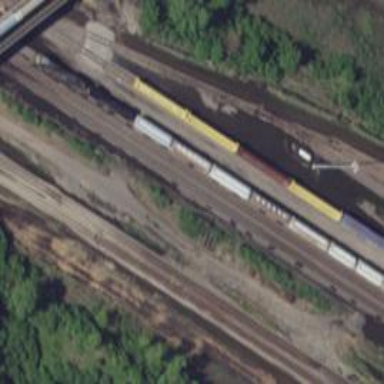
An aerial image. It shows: Railway siding with rails.